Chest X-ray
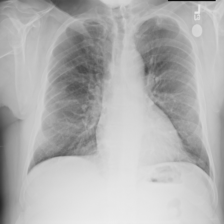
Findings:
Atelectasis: negative
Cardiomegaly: negative
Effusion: negative
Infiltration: negative
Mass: negative
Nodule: negative
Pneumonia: negative
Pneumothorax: negative
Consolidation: negative
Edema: negative
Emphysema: positive
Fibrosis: negative
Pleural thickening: negative
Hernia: negative